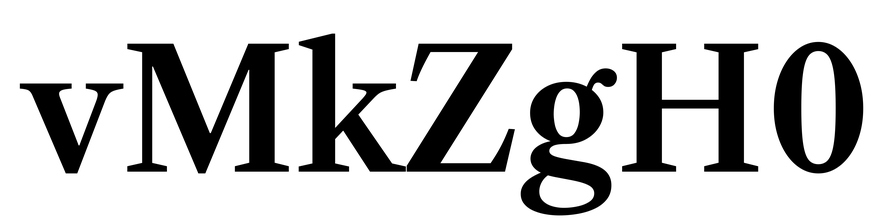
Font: LibreCaslonText_SemiBold